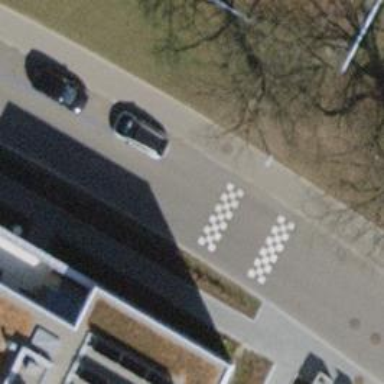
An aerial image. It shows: Traffic calming table.